Interaction volume radius: 5 \u00c5
Interaction volume height: 45 \u00c5
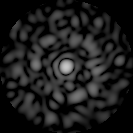
Disorder parameter: 0.8518